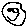
Label: smiley face